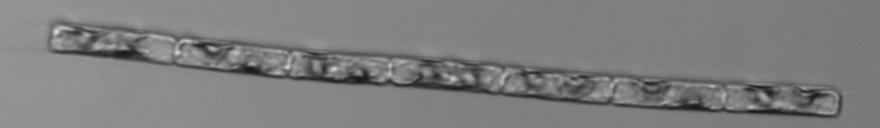
Label: Guinardia_delicatula